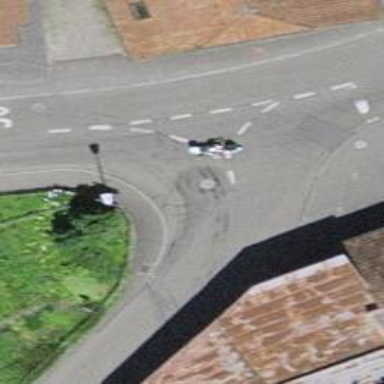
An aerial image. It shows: Smooth asphalt road in residential area.